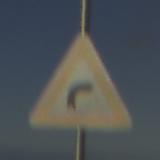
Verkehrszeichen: KurveRechts
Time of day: SunriseSunset
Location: Outdoor (Nature)
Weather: PartlyCloudy
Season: NotSpecified
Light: Natural